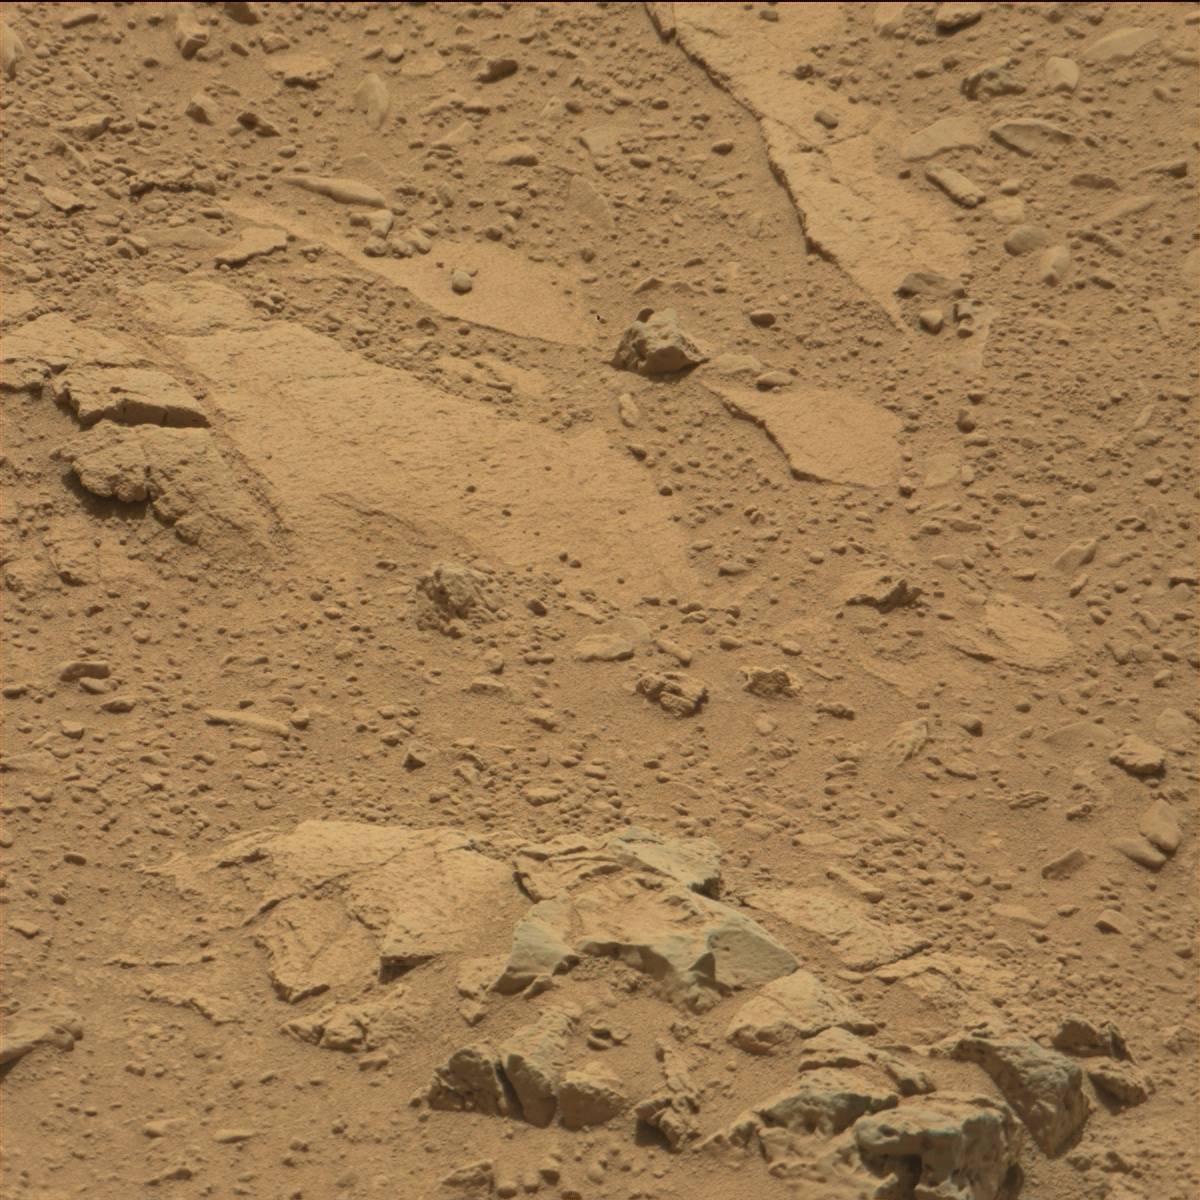
Terrain classes present: Bedrock, Sand / Soil